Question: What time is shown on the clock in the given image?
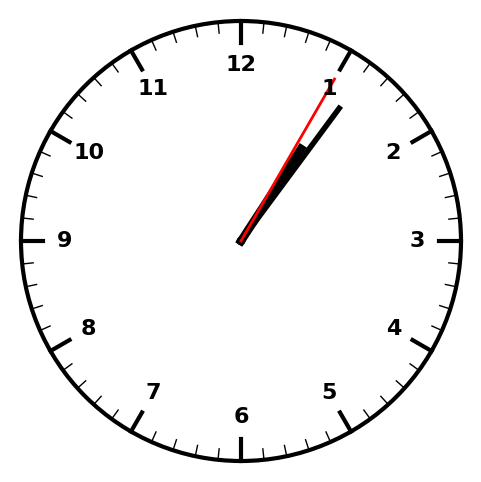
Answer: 01:06:05